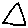
Label: triangle